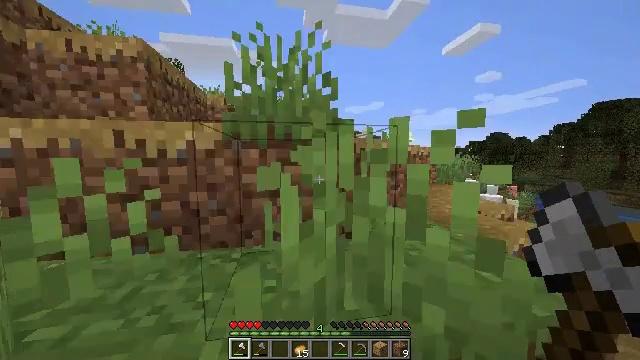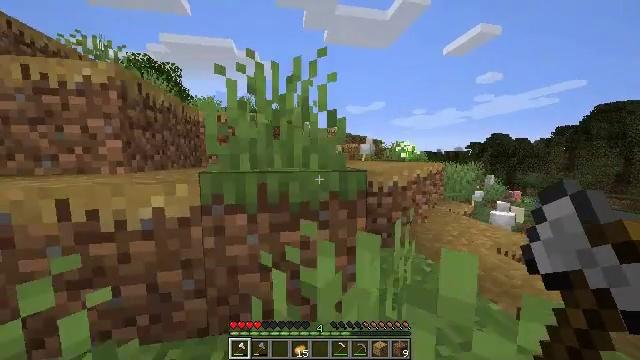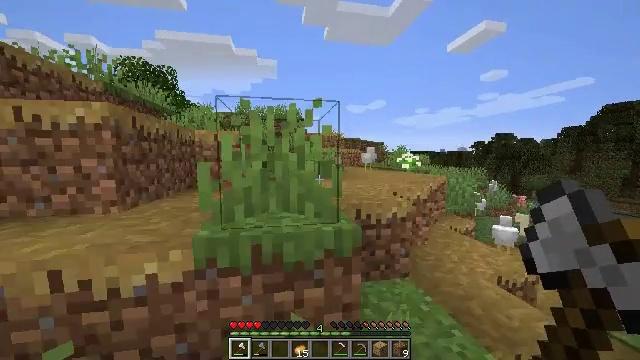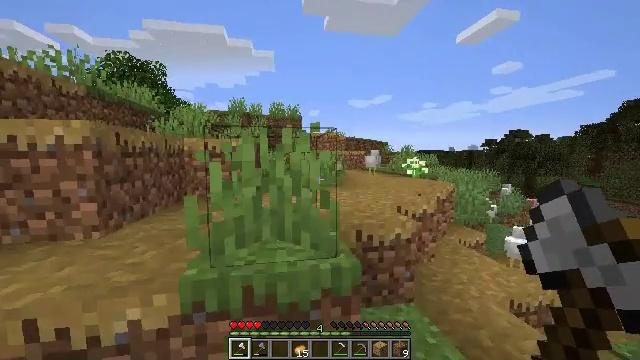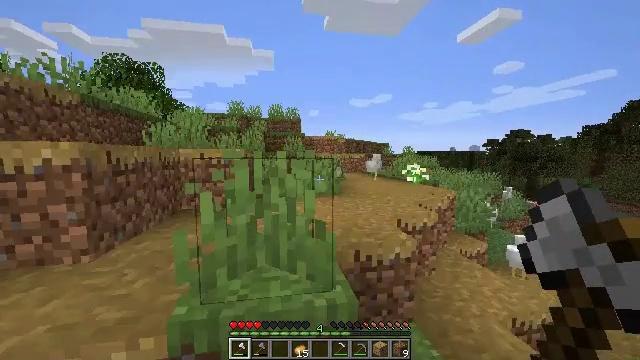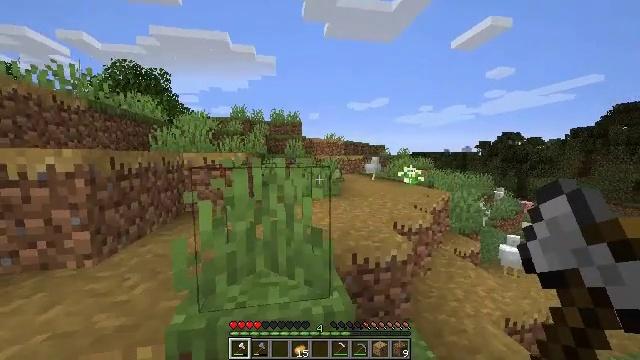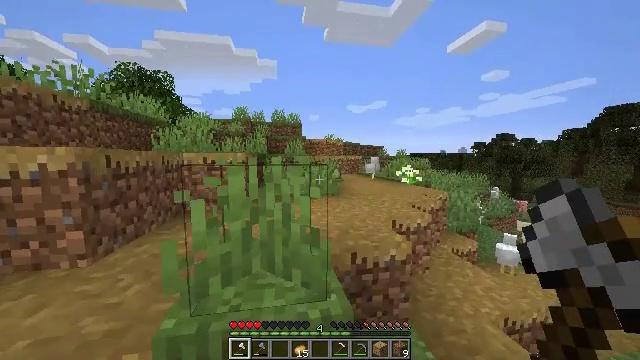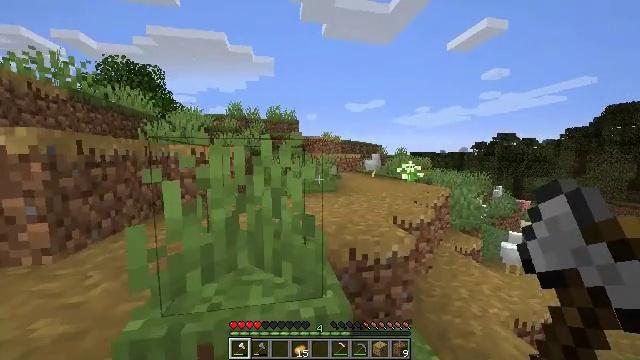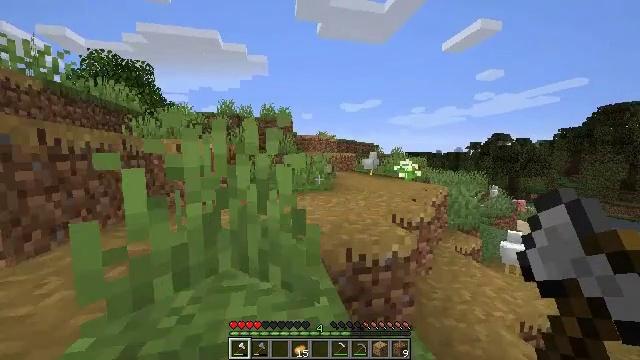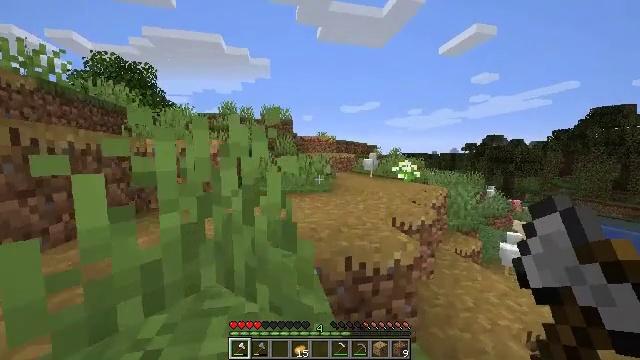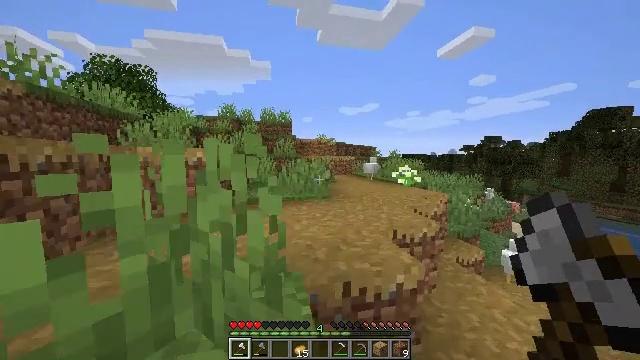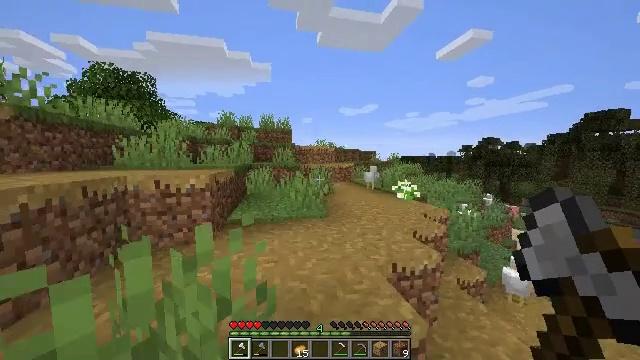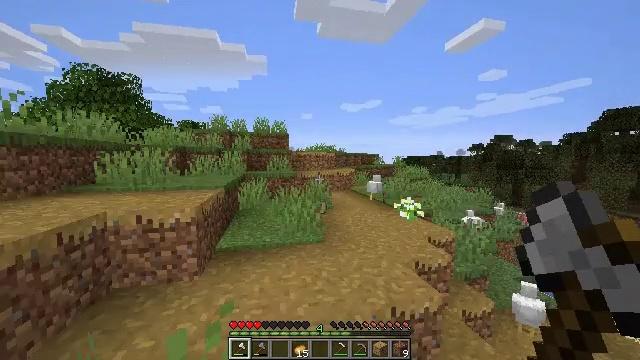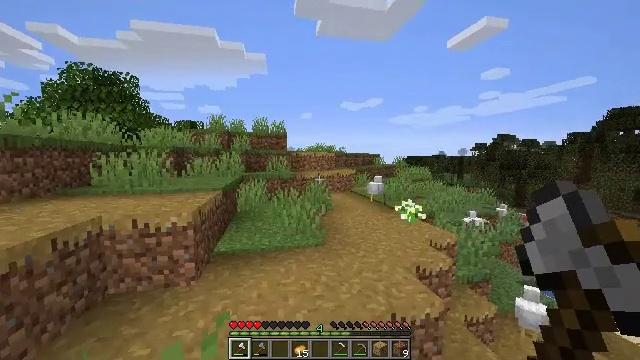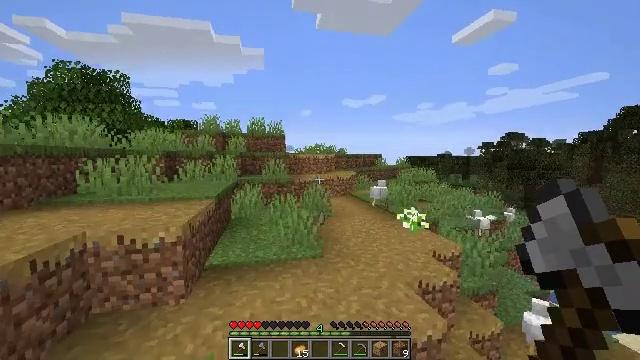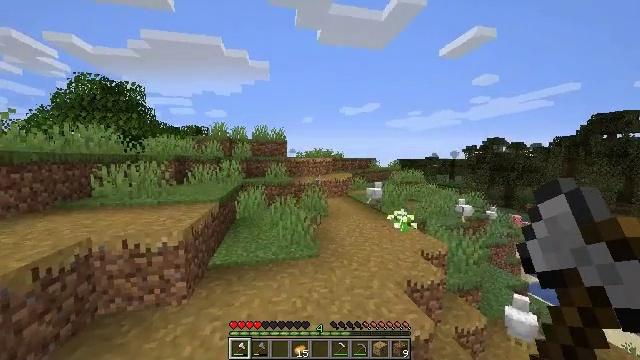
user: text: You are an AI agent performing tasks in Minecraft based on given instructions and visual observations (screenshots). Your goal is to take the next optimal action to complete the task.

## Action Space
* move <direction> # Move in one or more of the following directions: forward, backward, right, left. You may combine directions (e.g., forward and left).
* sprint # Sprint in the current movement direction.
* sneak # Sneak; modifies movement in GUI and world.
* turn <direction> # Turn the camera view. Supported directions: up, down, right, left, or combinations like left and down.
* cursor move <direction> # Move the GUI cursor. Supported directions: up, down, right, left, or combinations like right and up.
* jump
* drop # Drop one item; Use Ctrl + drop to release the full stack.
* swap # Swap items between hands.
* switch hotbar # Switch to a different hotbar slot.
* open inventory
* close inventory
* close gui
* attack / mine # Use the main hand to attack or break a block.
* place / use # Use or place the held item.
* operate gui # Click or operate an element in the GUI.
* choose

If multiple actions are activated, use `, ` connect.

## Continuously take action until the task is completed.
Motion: motion action
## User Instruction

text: Mine the bee nest.
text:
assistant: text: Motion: move forward, sprint, jump
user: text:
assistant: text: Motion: move forward, sprint, jump
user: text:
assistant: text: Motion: move forward, sprint, jump
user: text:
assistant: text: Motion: move forward, sprint, jump
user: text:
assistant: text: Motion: move forward, sprint, jump
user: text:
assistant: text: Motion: move forward, sprint, jump
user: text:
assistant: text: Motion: move forward, sprint, jump
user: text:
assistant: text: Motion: move forward, sprint, turn right, jump
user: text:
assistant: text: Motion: move forward, sprint, jump
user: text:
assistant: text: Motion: move forward, sprint, jump
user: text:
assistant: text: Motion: move forward, sprint, jump
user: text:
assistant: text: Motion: move forward, sprint, jump
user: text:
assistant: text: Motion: move forward, sprint, jump
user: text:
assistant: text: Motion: move forward, sprint, jump
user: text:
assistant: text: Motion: move forward, sprint, jump
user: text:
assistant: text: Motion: move forward, sprint, jump
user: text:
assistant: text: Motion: move forward, sprint, jump
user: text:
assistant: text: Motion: move forward, sprint, jump
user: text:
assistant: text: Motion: move forward, sprint, jump
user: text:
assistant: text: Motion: move forward, sprint, jump
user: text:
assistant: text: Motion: move forward, sprint, jump
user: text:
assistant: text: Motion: move forward, sprint, jump
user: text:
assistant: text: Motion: move forward, sprint, jump
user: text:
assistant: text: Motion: move forward, sprint, jump
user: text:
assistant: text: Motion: move forward, sprint, jump
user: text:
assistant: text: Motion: move forward, sprint, jump
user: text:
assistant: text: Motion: move forward, sprint, jump
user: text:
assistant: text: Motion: move forward, sprint, jump
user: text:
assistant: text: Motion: move forward, sprint, jump
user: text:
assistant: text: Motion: move forward, sprint, jump